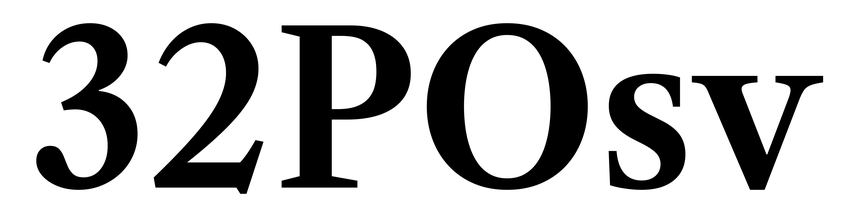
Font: LibreCaslonText_SemiBold